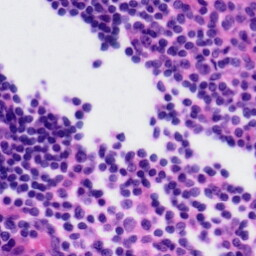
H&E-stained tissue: Tonsil